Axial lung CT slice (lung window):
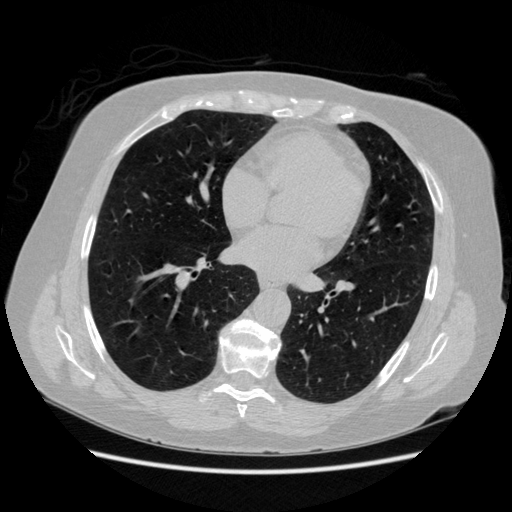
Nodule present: no